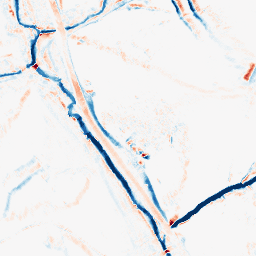
Category: morphological
Decomposition family: morphological_diamond
Decomposition parameters: operation: average
radius: 5
Upsampling method: quadratic
Upsampling parameters: scale: 8
Upsampling scale: 8